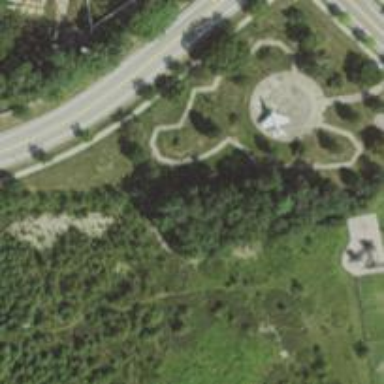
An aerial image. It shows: Historic memorial.